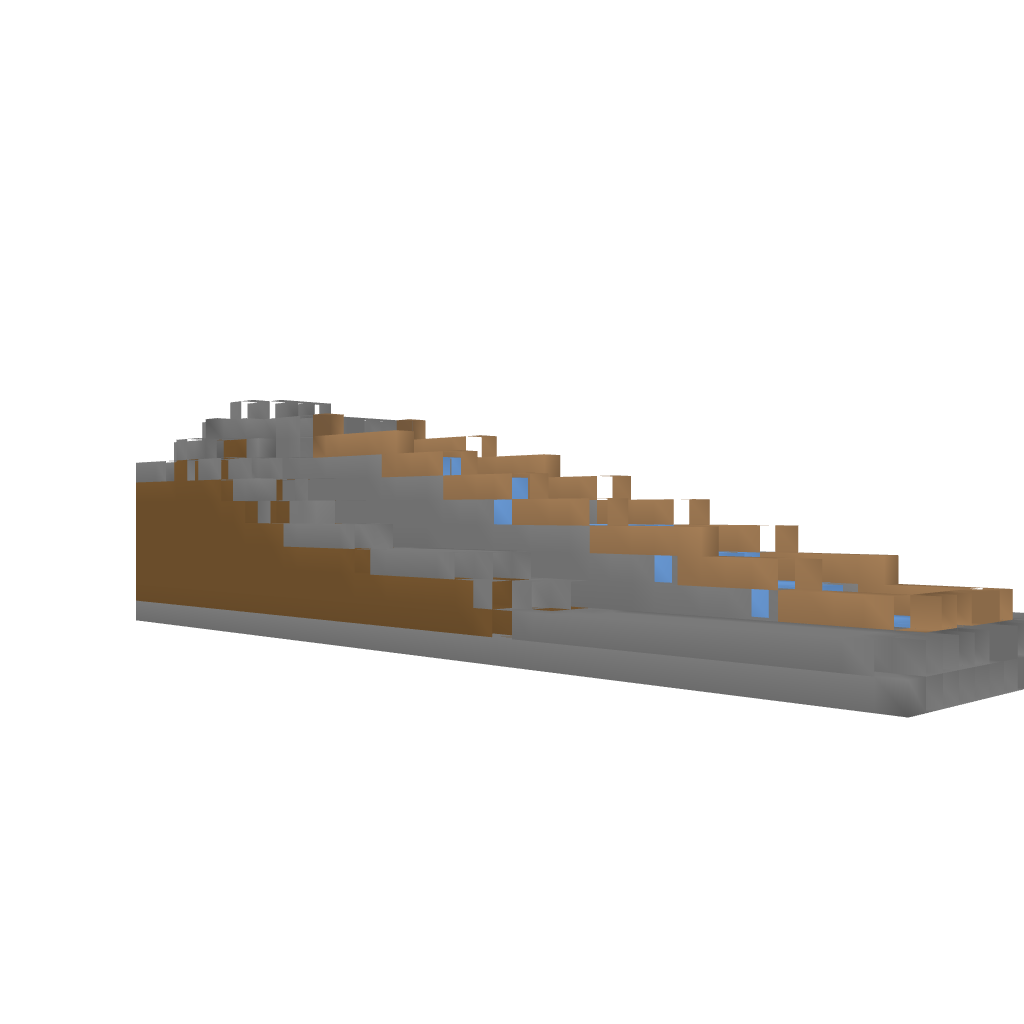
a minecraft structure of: Aquaduct bad low quality